Aerial crown-view tile of a tropical tree (Barro Colorado Island, Panama), acquired 20240611:
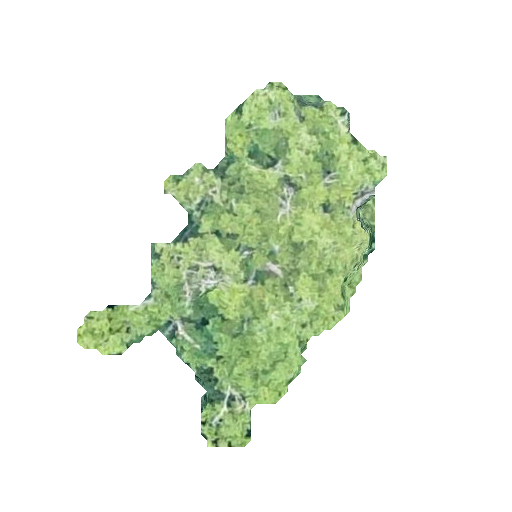
Species: Poulsenia armata
GBIF accepted scientific name: Poulsenia armata
Crown area: 85.998 m²